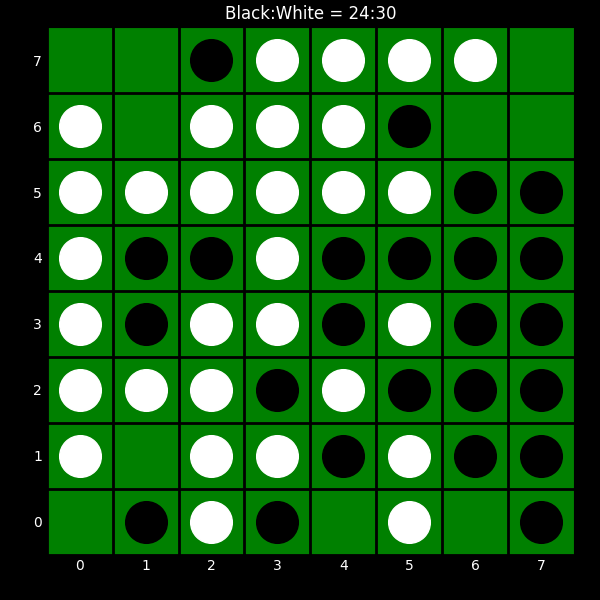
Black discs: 24
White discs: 30